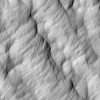
Atmospheric dust classification: not_dusty